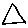
Label: triangle